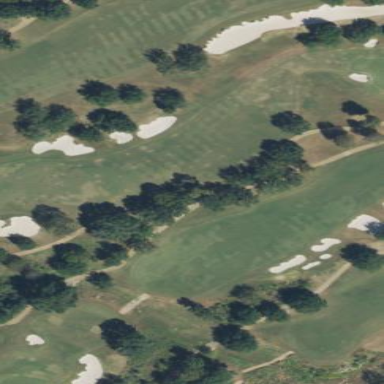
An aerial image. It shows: Grassy golf fairway.